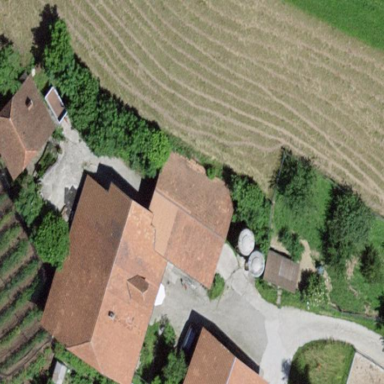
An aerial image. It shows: Farm building.